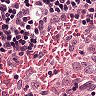
Metastatic tissue present: no